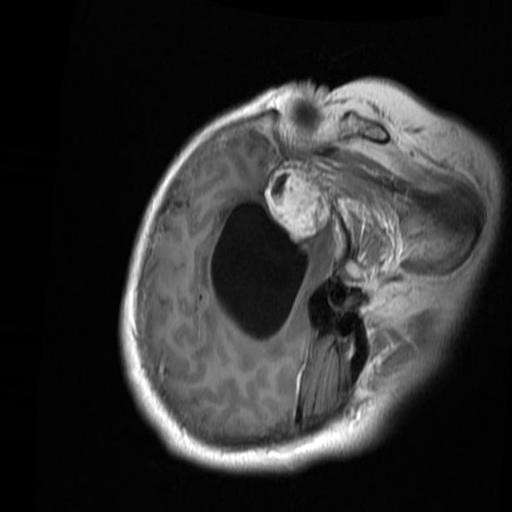
Label: brain_menin